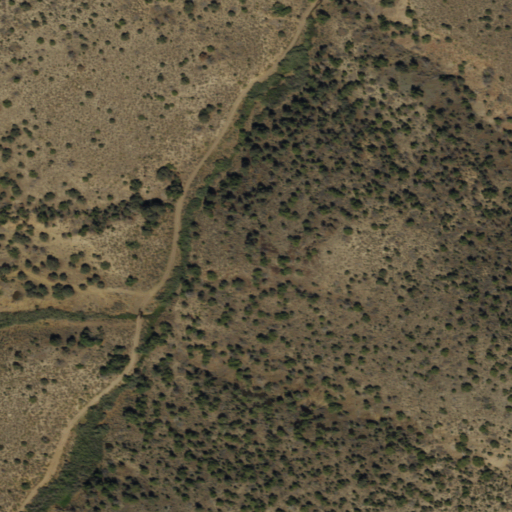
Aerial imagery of valley in Nevada named Kitten Springs Canyon containing evergreen forest and shrub